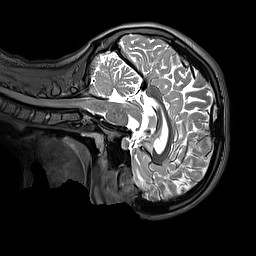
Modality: T2w
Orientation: sagittal
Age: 13
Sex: female
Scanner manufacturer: siemens
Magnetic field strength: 3 T
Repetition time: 3.2 s
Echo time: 0.408 s